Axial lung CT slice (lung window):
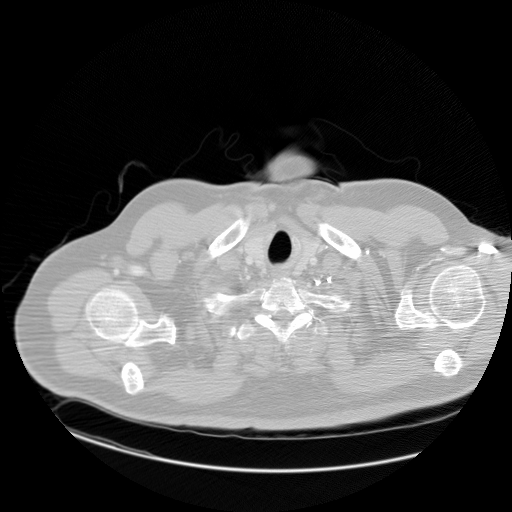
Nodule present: no